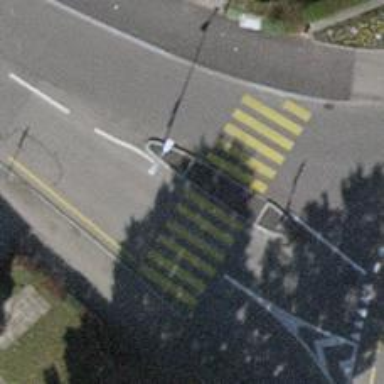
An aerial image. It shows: Marked pedestrian crossing with zebra designation and central island.